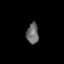
Tissue: prostate
Cell type: Epithelial cells
Senescence score: 0.3508
Nuclear area (px): 247
Mean DAPI intensity: 107.385